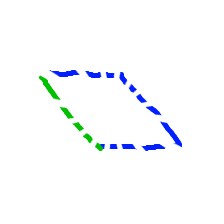
Shape: parallelogram